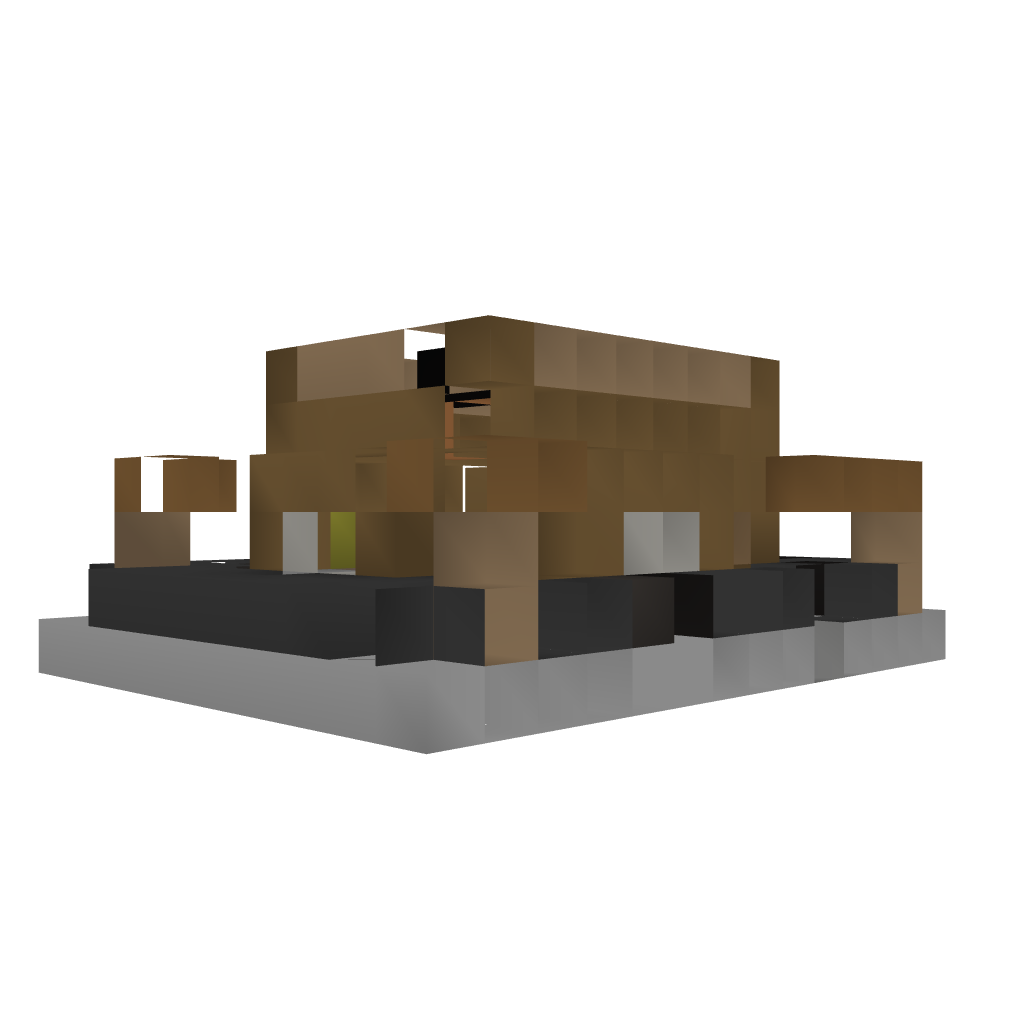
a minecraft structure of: Basic Cottage